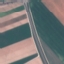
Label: Highway